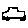
Label: car